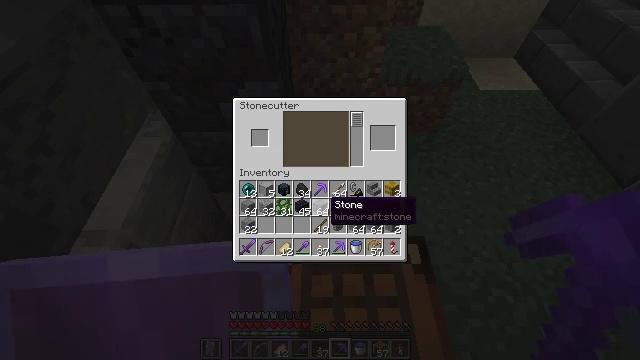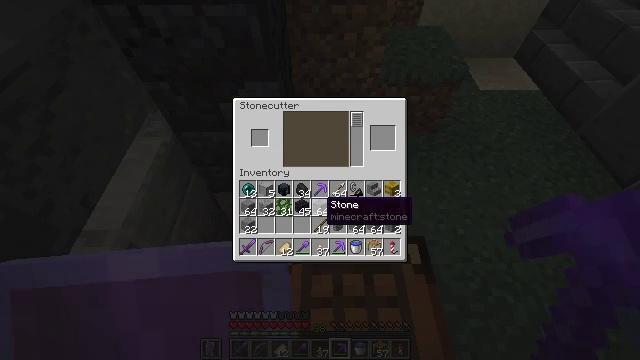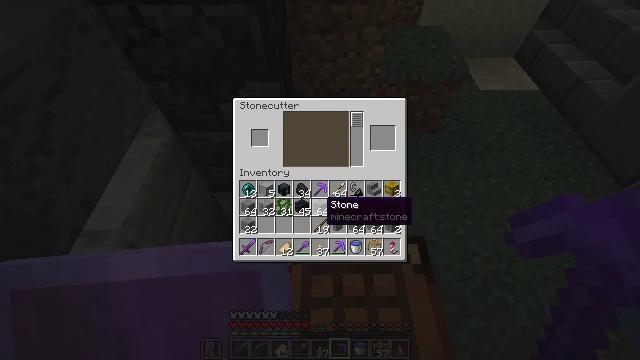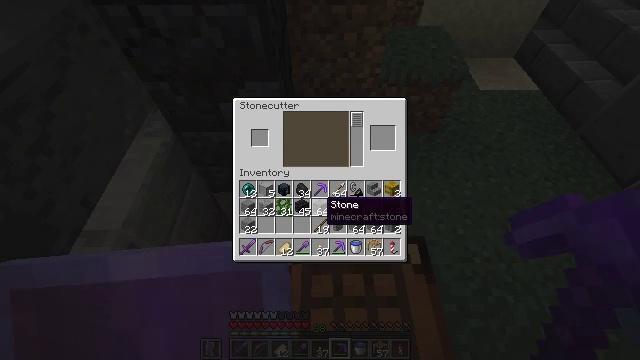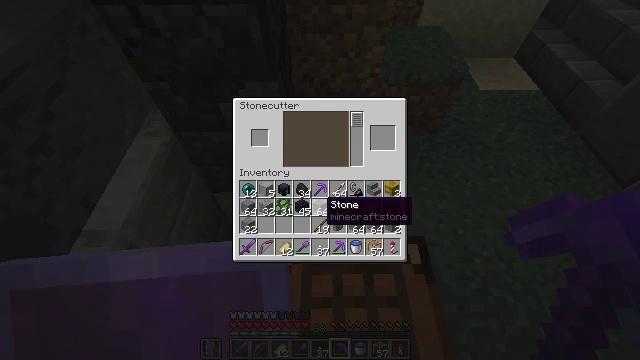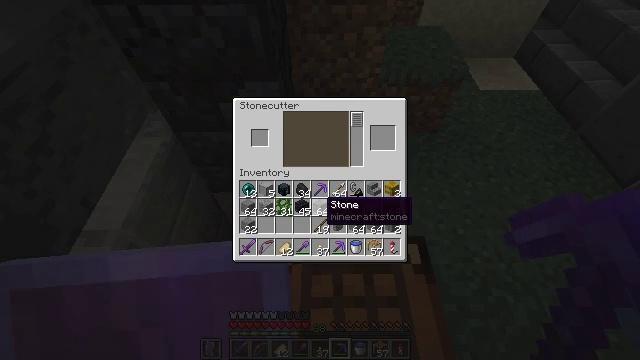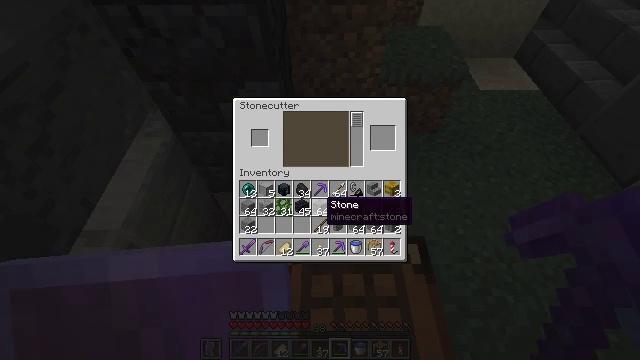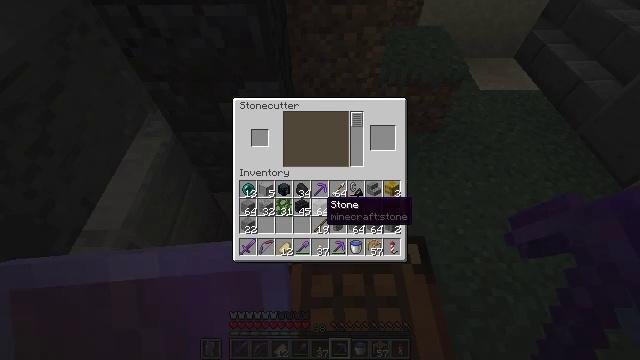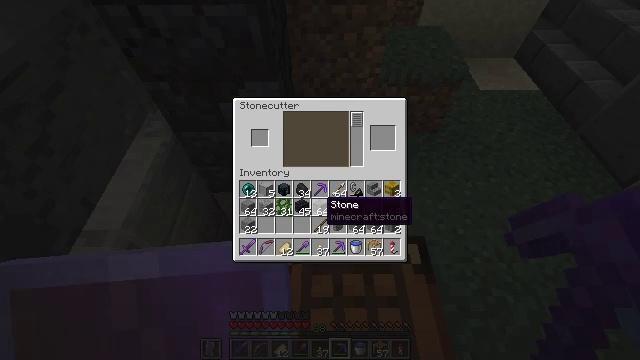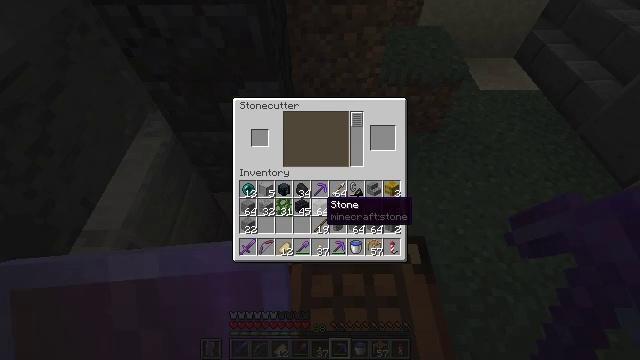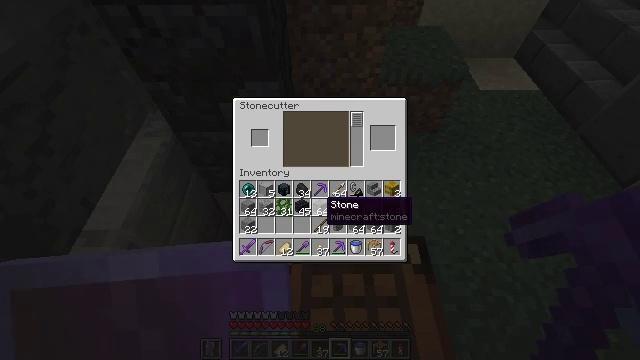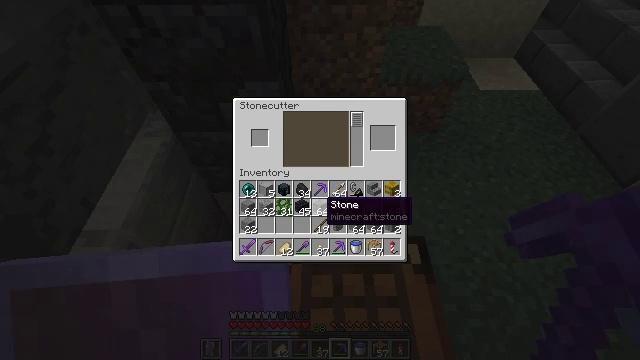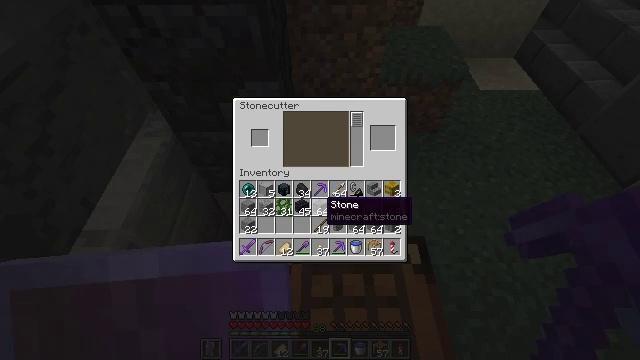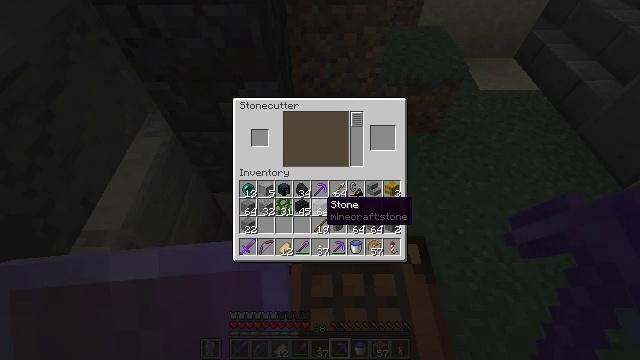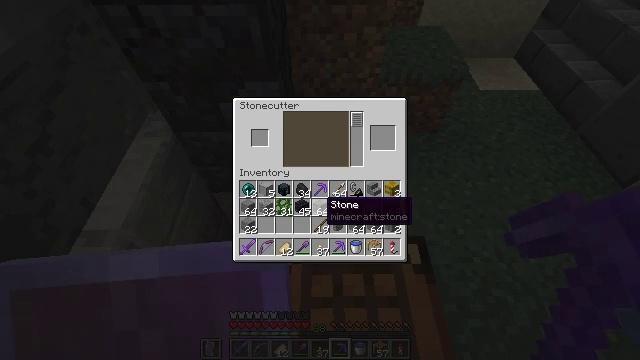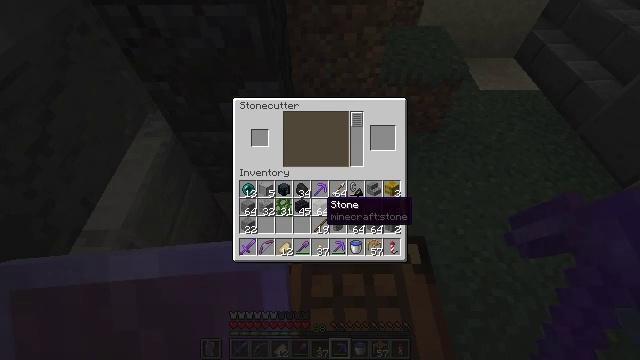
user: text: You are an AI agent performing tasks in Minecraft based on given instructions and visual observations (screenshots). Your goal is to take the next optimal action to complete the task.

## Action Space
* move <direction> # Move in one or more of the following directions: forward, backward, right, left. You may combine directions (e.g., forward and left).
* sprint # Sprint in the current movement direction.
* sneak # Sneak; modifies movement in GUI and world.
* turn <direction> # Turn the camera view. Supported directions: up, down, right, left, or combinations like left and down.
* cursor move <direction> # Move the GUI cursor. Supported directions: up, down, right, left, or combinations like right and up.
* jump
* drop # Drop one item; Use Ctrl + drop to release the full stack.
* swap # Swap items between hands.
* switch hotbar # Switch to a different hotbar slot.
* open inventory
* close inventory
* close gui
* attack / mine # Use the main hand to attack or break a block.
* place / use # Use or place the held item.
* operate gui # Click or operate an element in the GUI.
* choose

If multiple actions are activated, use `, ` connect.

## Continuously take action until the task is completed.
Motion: motion action
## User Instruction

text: Use stone bricks to craft chiseled stone bricks.
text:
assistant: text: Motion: no_op
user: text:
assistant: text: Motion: no_op
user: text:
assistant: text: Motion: no_op
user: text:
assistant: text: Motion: no_op
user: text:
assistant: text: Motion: no_op
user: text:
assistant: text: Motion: no_op
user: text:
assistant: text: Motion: no_op
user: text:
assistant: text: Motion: no_op
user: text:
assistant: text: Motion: no_op
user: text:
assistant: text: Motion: no_op
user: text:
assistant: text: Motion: no_op
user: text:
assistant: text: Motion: no_op
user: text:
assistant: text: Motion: sneak
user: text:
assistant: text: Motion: sneak
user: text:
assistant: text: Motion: sneak
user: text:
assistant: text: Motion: sneak
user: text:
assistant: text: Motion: sneak, attack / mine
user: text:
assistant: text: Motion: sneak, attack / mine
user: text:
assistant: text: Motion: sneak, attack / mine
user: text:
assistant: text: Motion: sneak, turn right
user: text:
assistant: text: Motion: sneak, turn right and up
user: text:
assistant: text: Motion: sneak, turn right
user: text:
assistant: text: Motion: no_op
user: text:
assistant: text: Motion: no_op
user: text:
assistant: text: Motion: no_op
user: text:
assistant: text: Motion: no_op
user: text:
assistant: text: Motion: no_op
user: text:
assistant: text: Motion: turn right
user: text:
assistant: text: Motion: turn right
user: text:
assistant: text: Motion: turn right